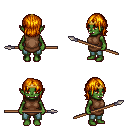
a pixel art fantasy rpg character, female body template, orc, green skin, brown tunic, teal pants, dark blonde long bangs hairstyle, gold tiara, spear, four views (front, back, left, right), 2x2 character sprite sheet, small pixel art, hard edges, no anti-aliasing